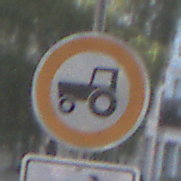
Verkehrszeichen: VerbotKraftfahrzeugeZuegeNichtSchneller25
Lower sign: RichtungsangabeDurchPfeile5
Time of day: MorningAfternoon
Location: Outdoor (Urban)
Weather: PartlyCloudy
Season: NotSpecified
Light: Natural